Question: I'm trying to populate a 'UIActionSheet' button list with the result from an 'NSArray'. I have cityTitleNodeArray which is an 'NSArray' ('nslog' output below). At the moment it only displays the first item in the 'NSArray' as the first button in the 'UIActionSheet'
I would like it to look like this (except the array info should all come from cityTitleNodeArray) :

'''
NSArray *array = [[NSArray alloc] initWithObjects: cityTitleNodeArray, @"city2", @"city3", @"city4", @"city5", @"city6", @"city7", @"city8",@"city9", @"city10", @"city11", @"city12", @"city13", @"city14", @"city15", @"city16", nil];
UIActionSheet *actionSheet = [[UIActionSheet alloc] initWithTitle:@"Title Here"
delegate:self
cancelButtonTitle:nil
destructiveButtonTitle:nil
otherButtonTitles:nil];
for (NSString *title in array) {
[actionSheet addButtonWithTitle:title];
}
[actionSheet addButtonWithTitle:@"Cancel"];
actionSheet.cancelButtonIndex = [array count];
[actionSheet showInView:self.view];
-(void)requestCityData {
NSError *requestError = nil;
NSString *savedValue = [[NSUserDefaults standardUserDefaults] stringForKey:@"token"];
NSString *stringWithToken = [NSString stringWithFormat:@"%@&token=%@",kCityURL, savedValue];
NSURLRequest *request = [NSURLRequest requestWithURL:[NSURL URLWithString:stringWithToken]];
NSData *response = [NSURLConnection sendSynchronousRequest:request returningResponse:nil error:&requestError];
NSError *jsonParsingError = nil;
if (requestError) {
NSLog(@"sync. request failed with error: %@", requestError);
}
else {
// handle data
NSDictionary *publicData = [NSJSONSerialization JSONObjectWithData:response options:0 error:&jsonParsingError];
publicCityDataArray = [publicData objectForKey:@"data"];
for (NSDictionary *publicCityDataDict in publicCityDataArray) {
cityTitleNodeArray = [publicCityDataDict objectForKey:@"name"];
NSLog(@"cityTitleNodeArray from requestCityData output is %@",cityTitleNodeArray);
}
}
}
'''
the 'cityTitleNodeArray' output is:
'''
'cityTitleNodeArray' from 'requestCityData' output is Roma
2013-09-16 12:49:28.<PHONE> [3980:907] cityTitleNodeArray from requestCityData output is Milano
2013-09-16 12:49:28.<PHONE> [3980:907] cityTitleNodeArray from requestCityData output is Rimini
2013-09-16 12:49:28.<PHONE> [3980:907] cityTitleNodeArray from requestCityData output is Venezia
2013-09-16 12:49:28.<PHONE> [3980:907] cityTitleNodeArray from requestCityData output is Firenze
2013-09-16 12:49:28.<PHONE> [3980:907] cityTitleNodeArray from requestCityData output is Napoli
'''
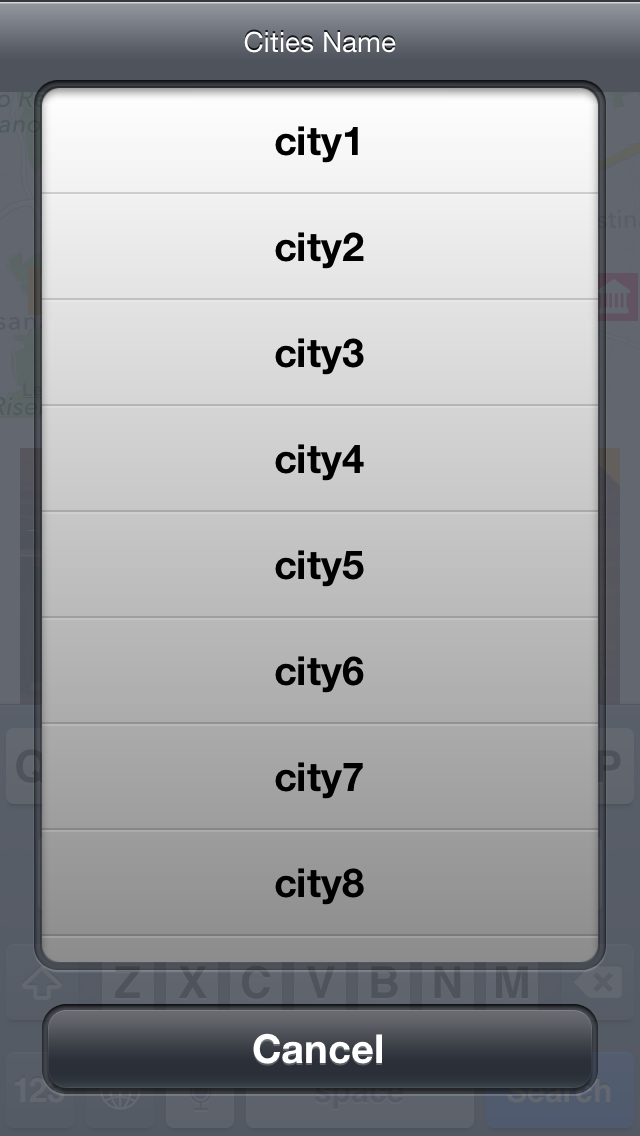
Answer: '''
NSArray *array = [[NSArray alloc] initWithObjects:
@"1st Button",
@"2nd Button",
@"3rd Button",
@"4th Button",
nil];
UIActionSheet* actionSheet = [[UIActionSheet alloc] init];
actionSheet.title = @"Cities Name";
actionSheet.delegate = self;
for(int i=0;i<[array count];i++)
{
[actionSheet addButtonWithTitle:[array objectAtIndex:i]];
}
actionSheet.cancelButtonIndex = [actionSheet addButtonWithTitle:@"Cancel"];
[actionSheet showInView:[UIApplication sharedApplication].keyWindow];
'''